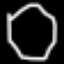
Label: octagon